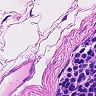
Metastatic tissue present: no